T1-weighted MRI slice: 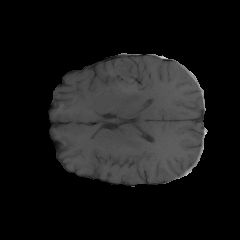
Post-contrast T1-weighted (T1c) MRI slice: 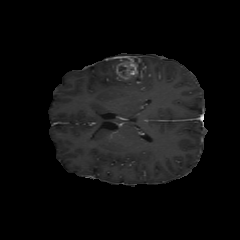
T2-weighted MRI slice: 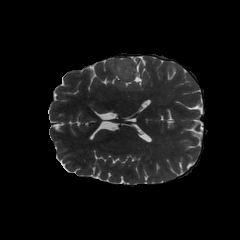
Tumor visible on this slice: yes